Question: I am trying to compute the average cell size on the following set of points, as seen on the picture: . The picture was generated using gnuplot:
'''
gnuplot> plot "debug.dat" using 1:2
'''
The points are almost aligned on a rectangular grid, but not quite. There seems to be a bias (jitter?) of say 10-15% along either X or Y. How would one compute efficiently a proper partition in tiles so that there is only one point per tile, size would be expressed as . I use the word since the 10-15% bias may have moved a point in another adjacent tile.
Just for reference, I have manually sorted (hopefully correct) and extracted the first 10 points:
'''
-133920,33480
-132480,33476
-131044,33472
-129602,33467
-128162,33463
-139679,34576
-138239,34572
-136799,34568
-135359,34564
-133925,34562
'''
Just for clarification, a valid tile as per the above description would be (1435,1060), but I am really looking for a quick automated way.
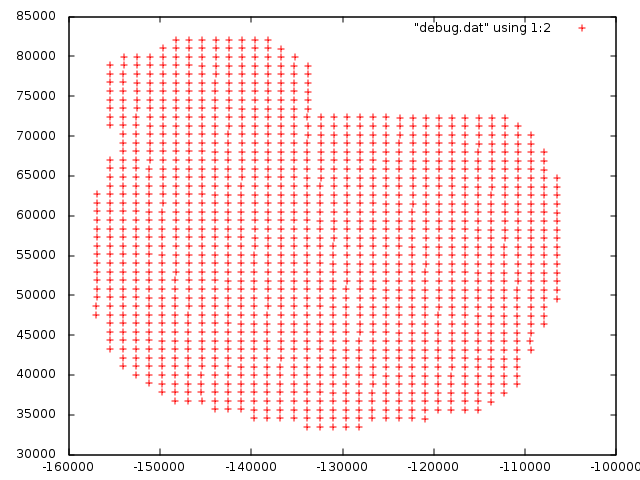
Answer: Let's do this for X coordinate only:
1) sort the X coordinates
2) look at deltas between two subsequent X coordinates. These delta will fall into two categories - either they correspond to spaces between two columns, or to spaces between crosses within the same column. Your goal is to find a threshold that will separate the long spaces from the short ones. This can be done by finding a threshold that separates the deltas into two groups whose means are the furthest apart (I think)
3) once you have the threshold, separate points into columns. A columns starts and ends with a delta corresponding to the threshold you measured previously
4) calculate average position of each detected column
5) take deltas between subsequent columns. Now, the problem is that you may get a stray point that would break your columns. Use a median to get the strays out.
6) You should have a robust estimate of your gridX
Example, using your data, looking at axis X:
'''
-133920 -132480 -131044 -129602 -128162 -139679 -138239 -136799 -135359 -133925
'''
Sorted + deltas:
'''
5 <PHONE> <PHONE> <PHONE> <PHONE>
'''
Here you can see that there is a very obvious threshold between small (5) and large (1434 and up) delta. 1434 will define your space here
Split the points into columns:
'''
-139679|-138239|-136799|-135359|-133925 -133920|-132480|-131044|-129602|-128162
1440 1440 1440 1434 5 1440 1436 1442 1440
'''
Almost all points are alone, except the two -133925 -133920.
The average grid line positions are:
'''
-139679 -138239 -136799 -135359 -133922.5 -132480 -131044 -129602 -128162
'''
Sorted deltas:
'''
1436.0 1436.5 1440.0 1440.0 1440.0 1440.0 1442.0 1442.5
'''
Median:
'''
1440
'''
Which is the correct answer for your SMALL data set, IMHO.